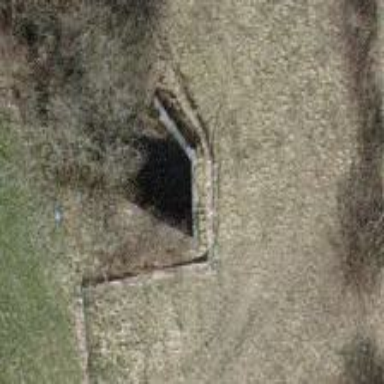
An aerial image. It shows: Tunnel.